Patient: sex M, age 48
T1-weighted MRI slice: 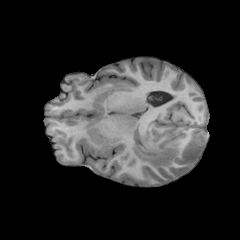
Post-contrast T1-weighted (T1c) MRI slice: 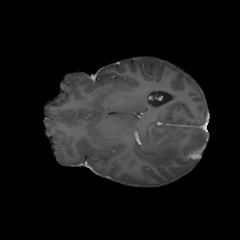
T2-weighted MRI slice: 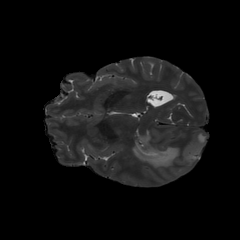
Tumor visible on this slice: yes
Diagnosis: Glioblastoma, IDH-wildtype
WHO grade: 4